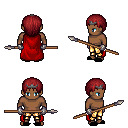
a pixel art fantasy rpg character, male body template, human, dark skin, red cape, gold greaves, brunette plain hairstyle, iron tiara, metal gloves, black slippers, spear, four views (front, back, left, right), 2x2 character sprite sheet, small pixel art, hard edges, no anti-aliasing